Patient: sex M, age 71
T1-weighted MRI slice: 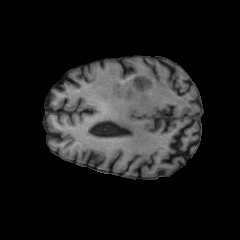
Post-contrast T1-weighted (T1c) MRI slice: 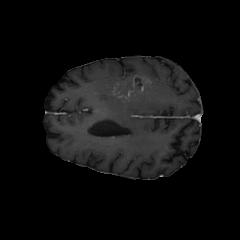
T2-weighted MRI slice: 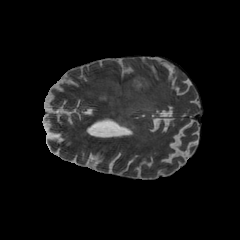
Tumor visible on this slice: yes
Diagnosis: Glioblastoma, IDH-wildtype
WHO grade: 4